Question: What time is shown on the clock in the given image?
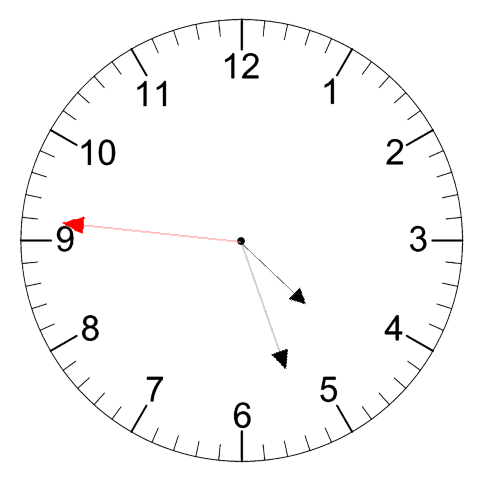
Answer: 04:26:46